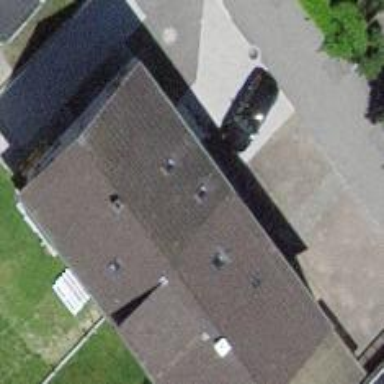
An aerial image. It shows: Terrace-style building with gabled roof.